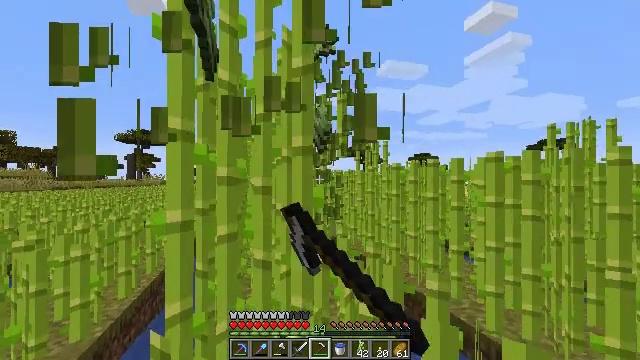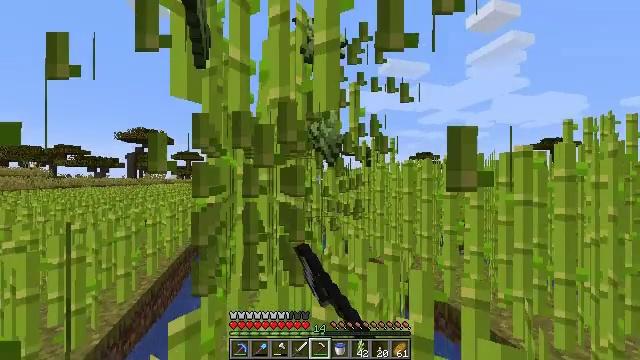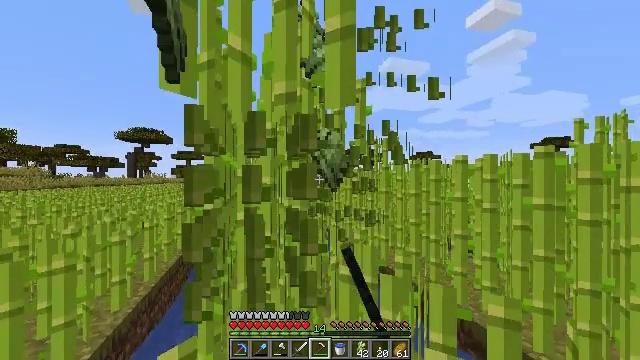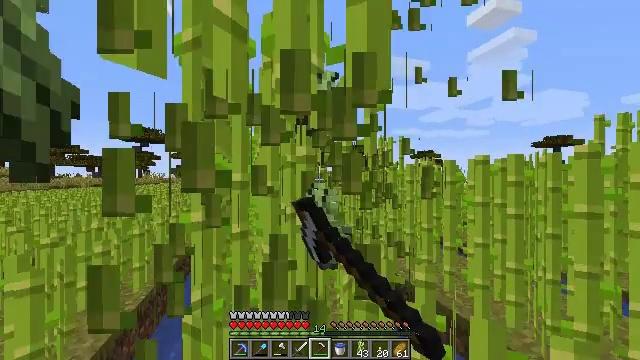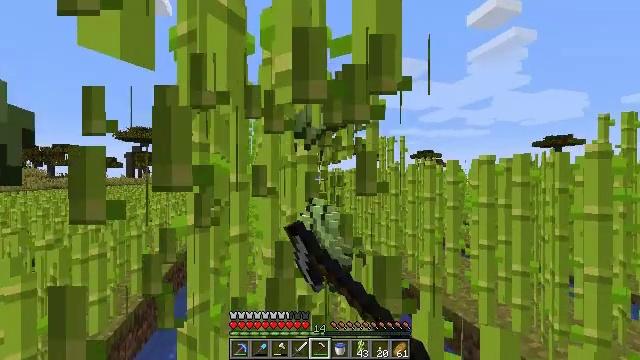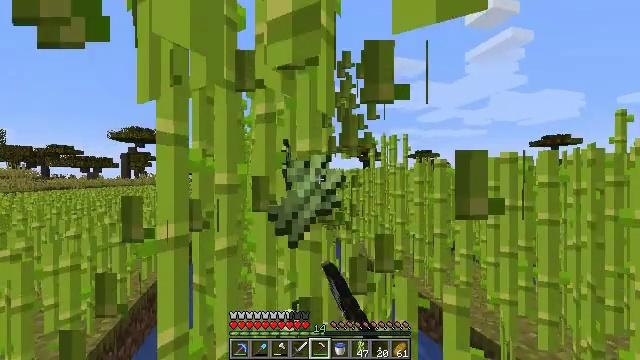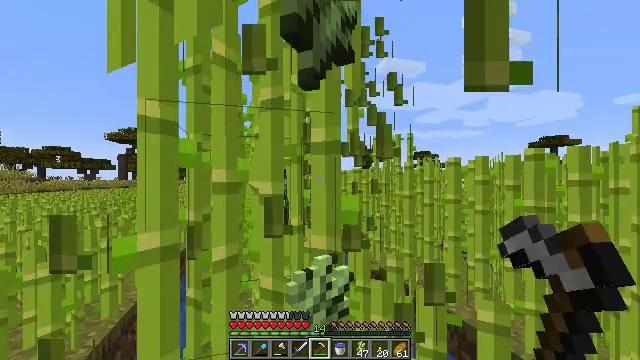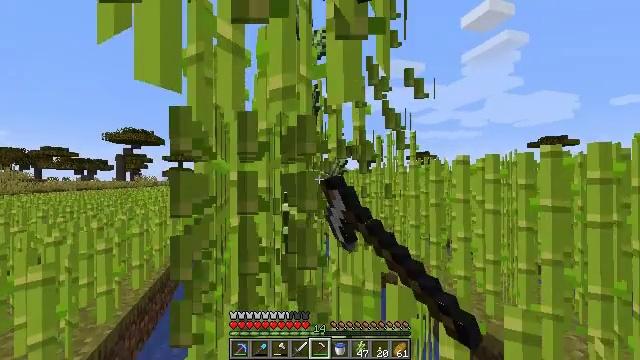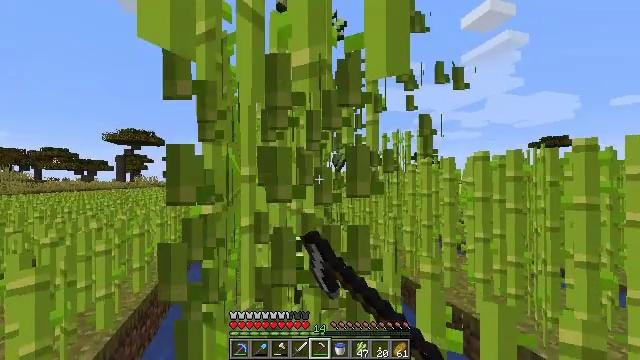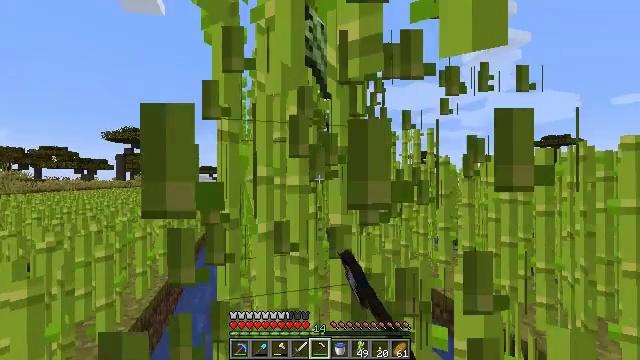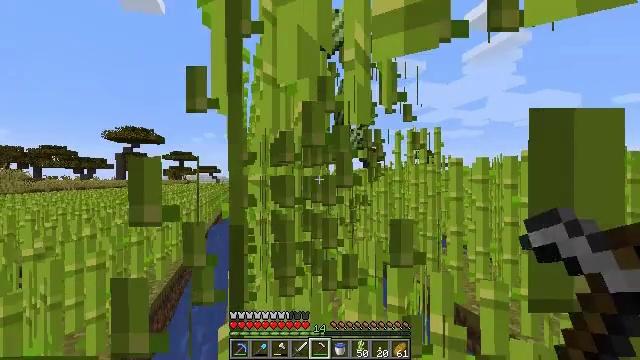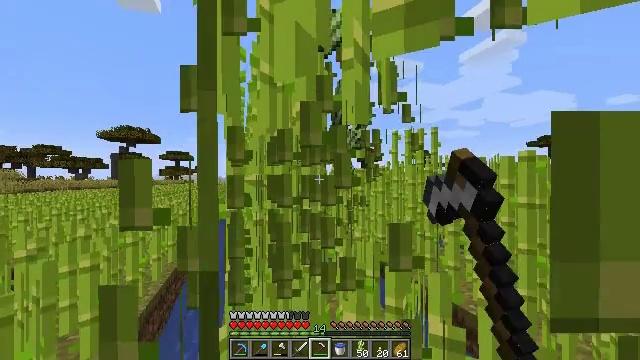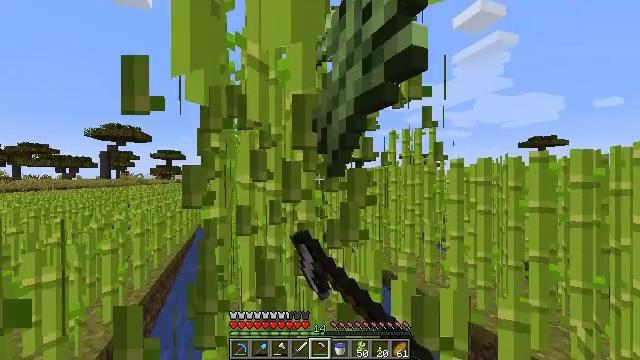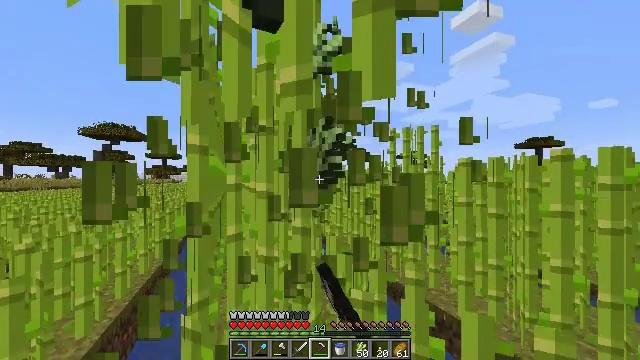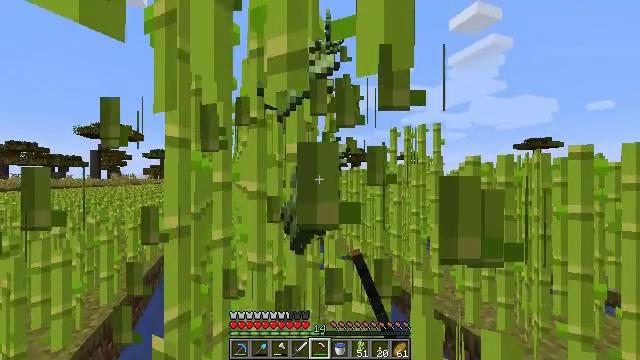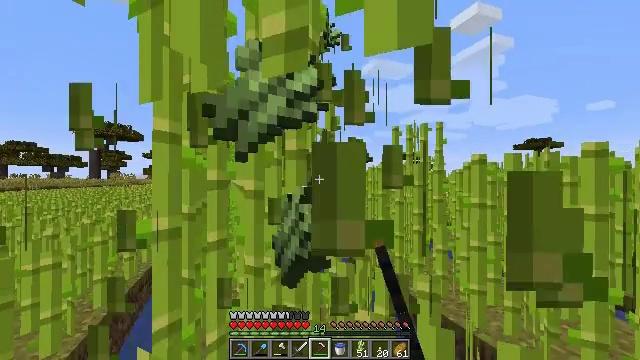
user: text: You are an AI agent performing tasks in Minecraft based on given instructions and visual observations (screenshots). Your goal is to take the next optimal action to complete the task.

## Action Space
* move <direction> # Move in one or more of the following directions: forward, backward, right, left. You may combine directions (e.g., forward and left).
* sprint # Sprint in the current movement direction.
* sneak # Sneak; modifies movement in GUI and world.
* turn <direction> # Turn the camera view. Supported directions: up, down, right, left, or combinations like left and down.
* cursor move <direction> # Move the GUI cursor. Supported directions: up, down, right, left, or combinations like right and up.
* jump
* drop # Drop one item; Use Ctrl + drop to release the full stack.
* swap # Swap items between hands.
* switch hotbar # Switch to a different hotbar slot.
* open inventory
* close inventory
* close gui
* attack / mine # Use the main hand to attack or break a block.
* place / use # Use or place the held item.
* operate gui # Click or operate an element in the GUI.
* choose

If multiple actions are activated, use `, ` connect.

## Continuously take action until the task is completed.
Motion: motion action
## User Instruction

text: Harvest sugar cane from the plant.
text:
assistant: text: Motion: move forward, attack / mine
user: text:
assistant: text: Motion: move forward, attack / mine
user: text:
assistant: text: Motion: move forward, attack / mine
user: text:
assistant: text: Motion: move forward, attack / mine
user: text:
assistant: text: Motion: move forward, attack / mine
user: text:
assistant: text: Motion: move forward and move left, attack / mine
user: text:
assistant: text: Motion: move forward and move left, attack / mine
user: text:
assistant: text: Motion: move forward and move left, attack / mine
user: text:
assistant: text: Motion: move forward and move left, attack / mine
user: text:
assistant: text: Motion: move forward, attack / mine
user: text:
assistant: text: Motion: move forward, attack / mine
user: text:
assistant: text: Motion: move forward, turn right, attack / mine
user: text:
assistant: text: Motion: move forward, attack / mine
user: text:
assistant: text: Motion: move forward, attack / mine
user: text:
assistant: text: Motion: move forward and move left, attack / mine
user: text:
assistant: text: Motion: move forward and move left, attack / mine
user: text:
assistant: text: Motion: move forward and move left, attack / mine
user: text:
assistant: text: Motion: move forward and move left, attack / mine
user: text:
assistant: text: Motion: move forward, attack / mine
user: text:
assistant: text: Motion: move forward, attack / mine
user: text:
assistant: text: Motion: move forward, attack / mine
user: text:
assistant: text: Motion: move forward, attack / mine
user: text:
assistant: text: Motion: move forward and move left, attack / mine
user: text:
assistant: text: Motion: move forward and move left, attack / mine
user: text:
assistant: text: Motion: move forward and move left, attack / mine
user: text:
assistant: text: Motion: move forward and move left, attack / mine
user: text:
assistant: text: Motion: move forward, attack / mine
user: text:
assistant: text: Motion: move forward, attack / mine
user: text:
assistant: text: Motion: move forward, attack / mine
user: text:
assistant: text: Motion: move forward, attack / mine